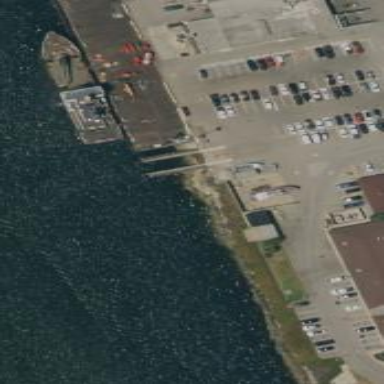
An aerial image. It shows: Pier designed for boat lift on the waterway.